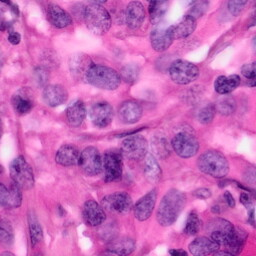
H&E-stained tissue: Pancreatic